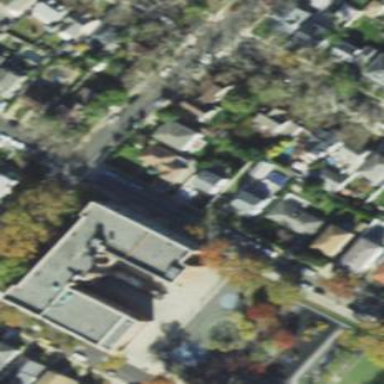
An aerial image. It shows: School building.